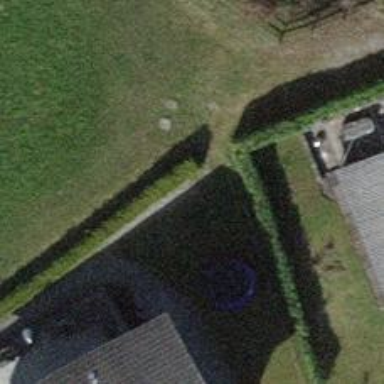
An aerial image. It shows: Hedge acting as barrier.